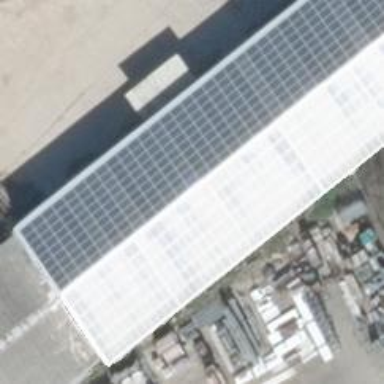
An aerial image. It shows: Industrial building.